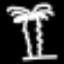
Label: palm tree